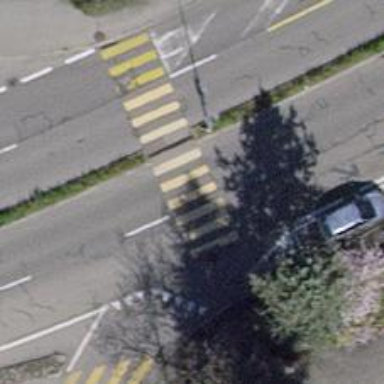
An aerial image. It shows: Uncontrolled crossing with pedestrian island.